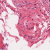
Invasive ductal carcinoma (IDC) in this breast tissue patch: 0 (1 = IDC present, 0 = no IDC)